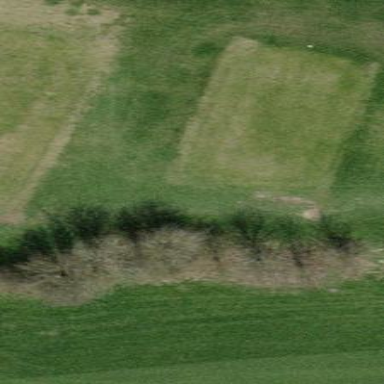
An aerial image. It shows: Grass area designated as golf tee.